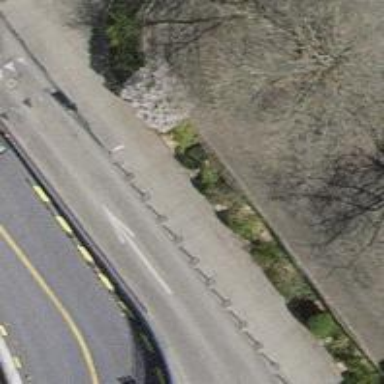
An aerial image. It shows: Bollard.